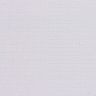
Metastatic tissue present: no